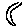
Label: moon